Question: I have jcarousel, I create it by drupal module print it in hidden(diplay:none)element("main-content" it work correctly here), then I create colorbox with that
'''
$('.quicktabs-views-group .frame-colorbox').colorbox({
html: function() {
return $(this).siblings('.main-content').html();
},
width:'950px',
rel: 'group_0',
opacity : 0.8,
});
'''
'html''colorbox'

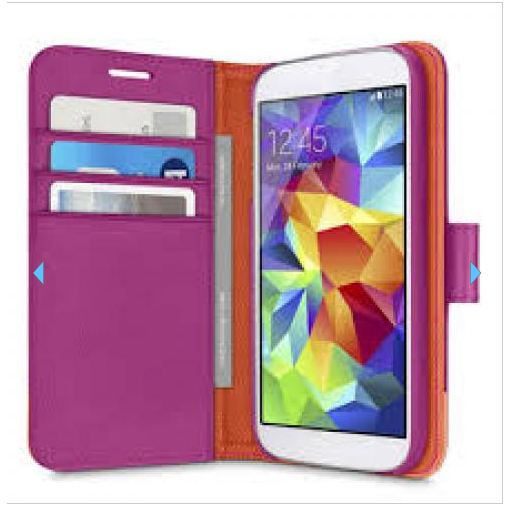
Answer: <URL>
'''
$('#test').colorbox({
html: $('.main-content').html(), // get carousel html
onComplete:function(){ //Callback that fires right after
//loaded content is displayed.
initCarusel() //Calls a function that creates
}
});
function initCarusel()
{
$('.jcarousel').jcarousel();
... // rest of the code
}
'''